Question: How I can change the shape of elements of legend for jFreeChart without changing the graphs of diagrams ?

I have ready time series diagram. I need to update the existed data markers in legend to the simple line with defined colors.
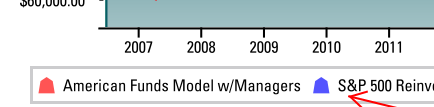
Answer: Start by adding a 'LegendTitle' to your chart. This is usually a controlled by a parameter to your 'ChartFactory' or your 'JFreeChart' constructor. Both 'CategoryPlot' and 'XYPlot' have a 'setFixedLegendItems()' method, mentioned <URL>, that you can use to add a collection of arbitrary legend items.